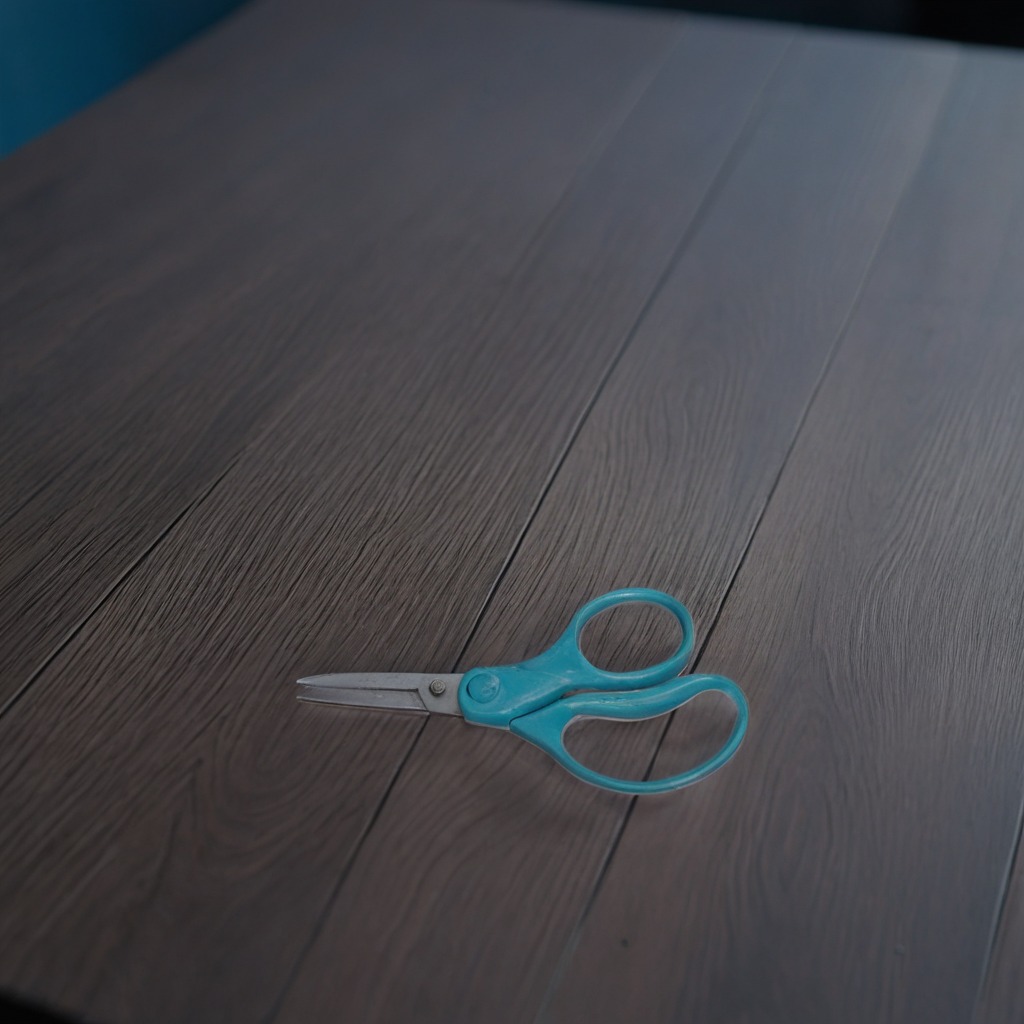
A scissor is lying on a table with faint burn marks in a small garage at twilight.